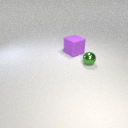
small green metal sphere to the right of large purple rubber cube